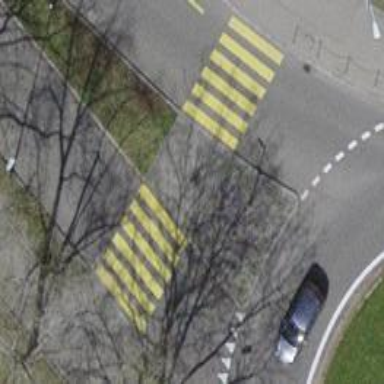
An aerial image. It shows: Marked road crossing with pedestrian island.